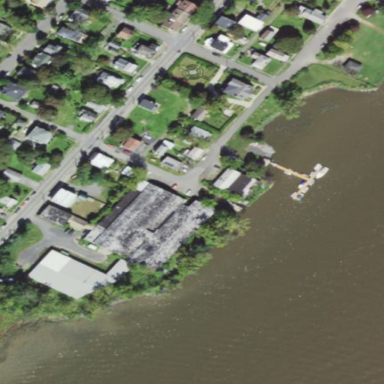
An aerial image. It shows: Warehouse building.